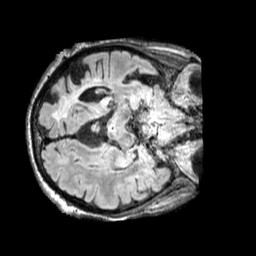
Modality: FLAIR
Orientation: axial
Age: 61
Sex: male
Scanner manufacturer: siemens
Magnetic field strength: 3 T
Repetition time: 5 s
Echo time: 0.387 s